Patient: sex F, age 49
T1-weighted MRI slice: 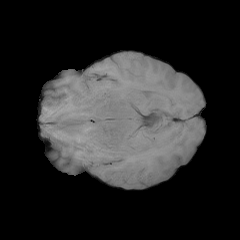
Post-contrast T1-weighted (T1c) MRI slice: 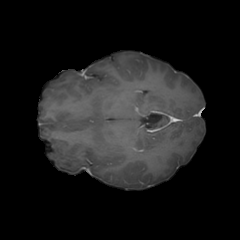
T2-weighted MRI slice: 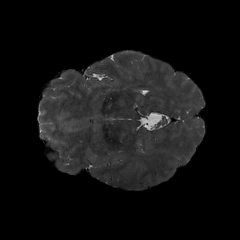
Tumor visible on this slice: no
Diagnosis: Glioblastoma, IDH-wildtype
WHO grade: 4